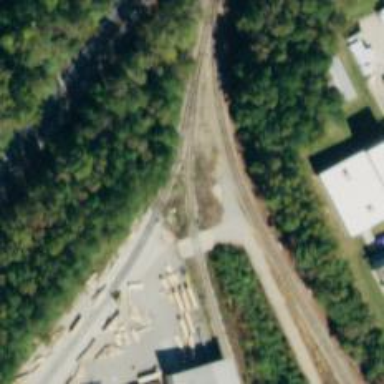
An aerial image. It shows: Rail spur service for lumber transportation.